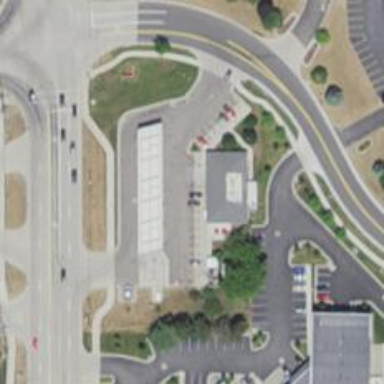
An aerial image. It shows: Convenience shop.